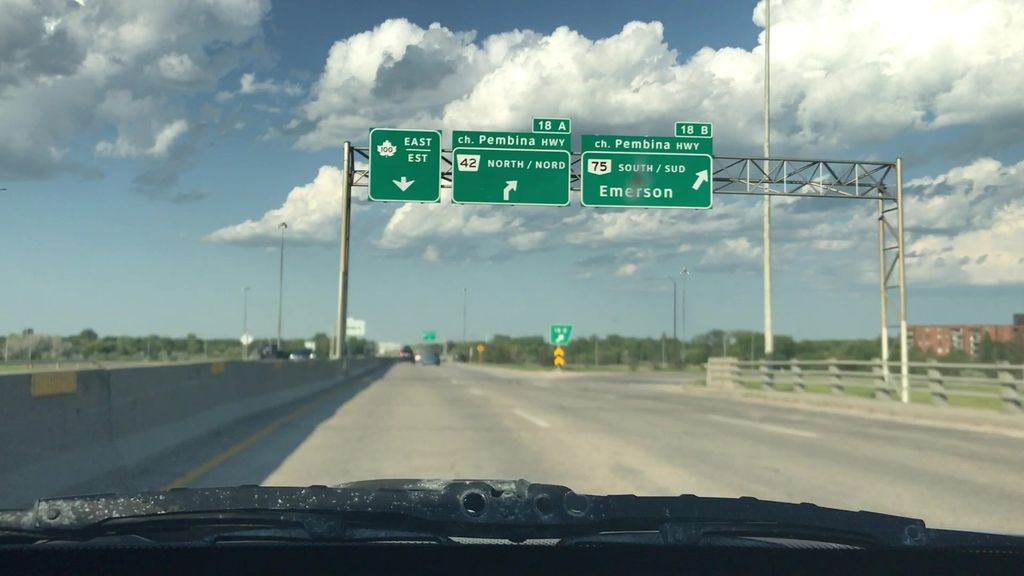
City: winnipeg